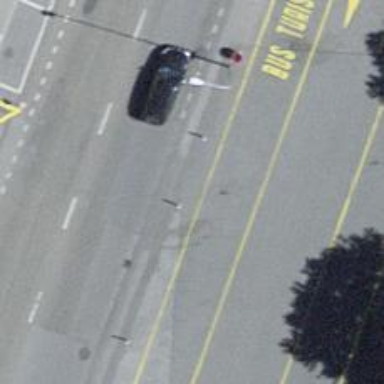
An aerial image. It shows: Bus stop with platform for public transport.